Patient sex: M
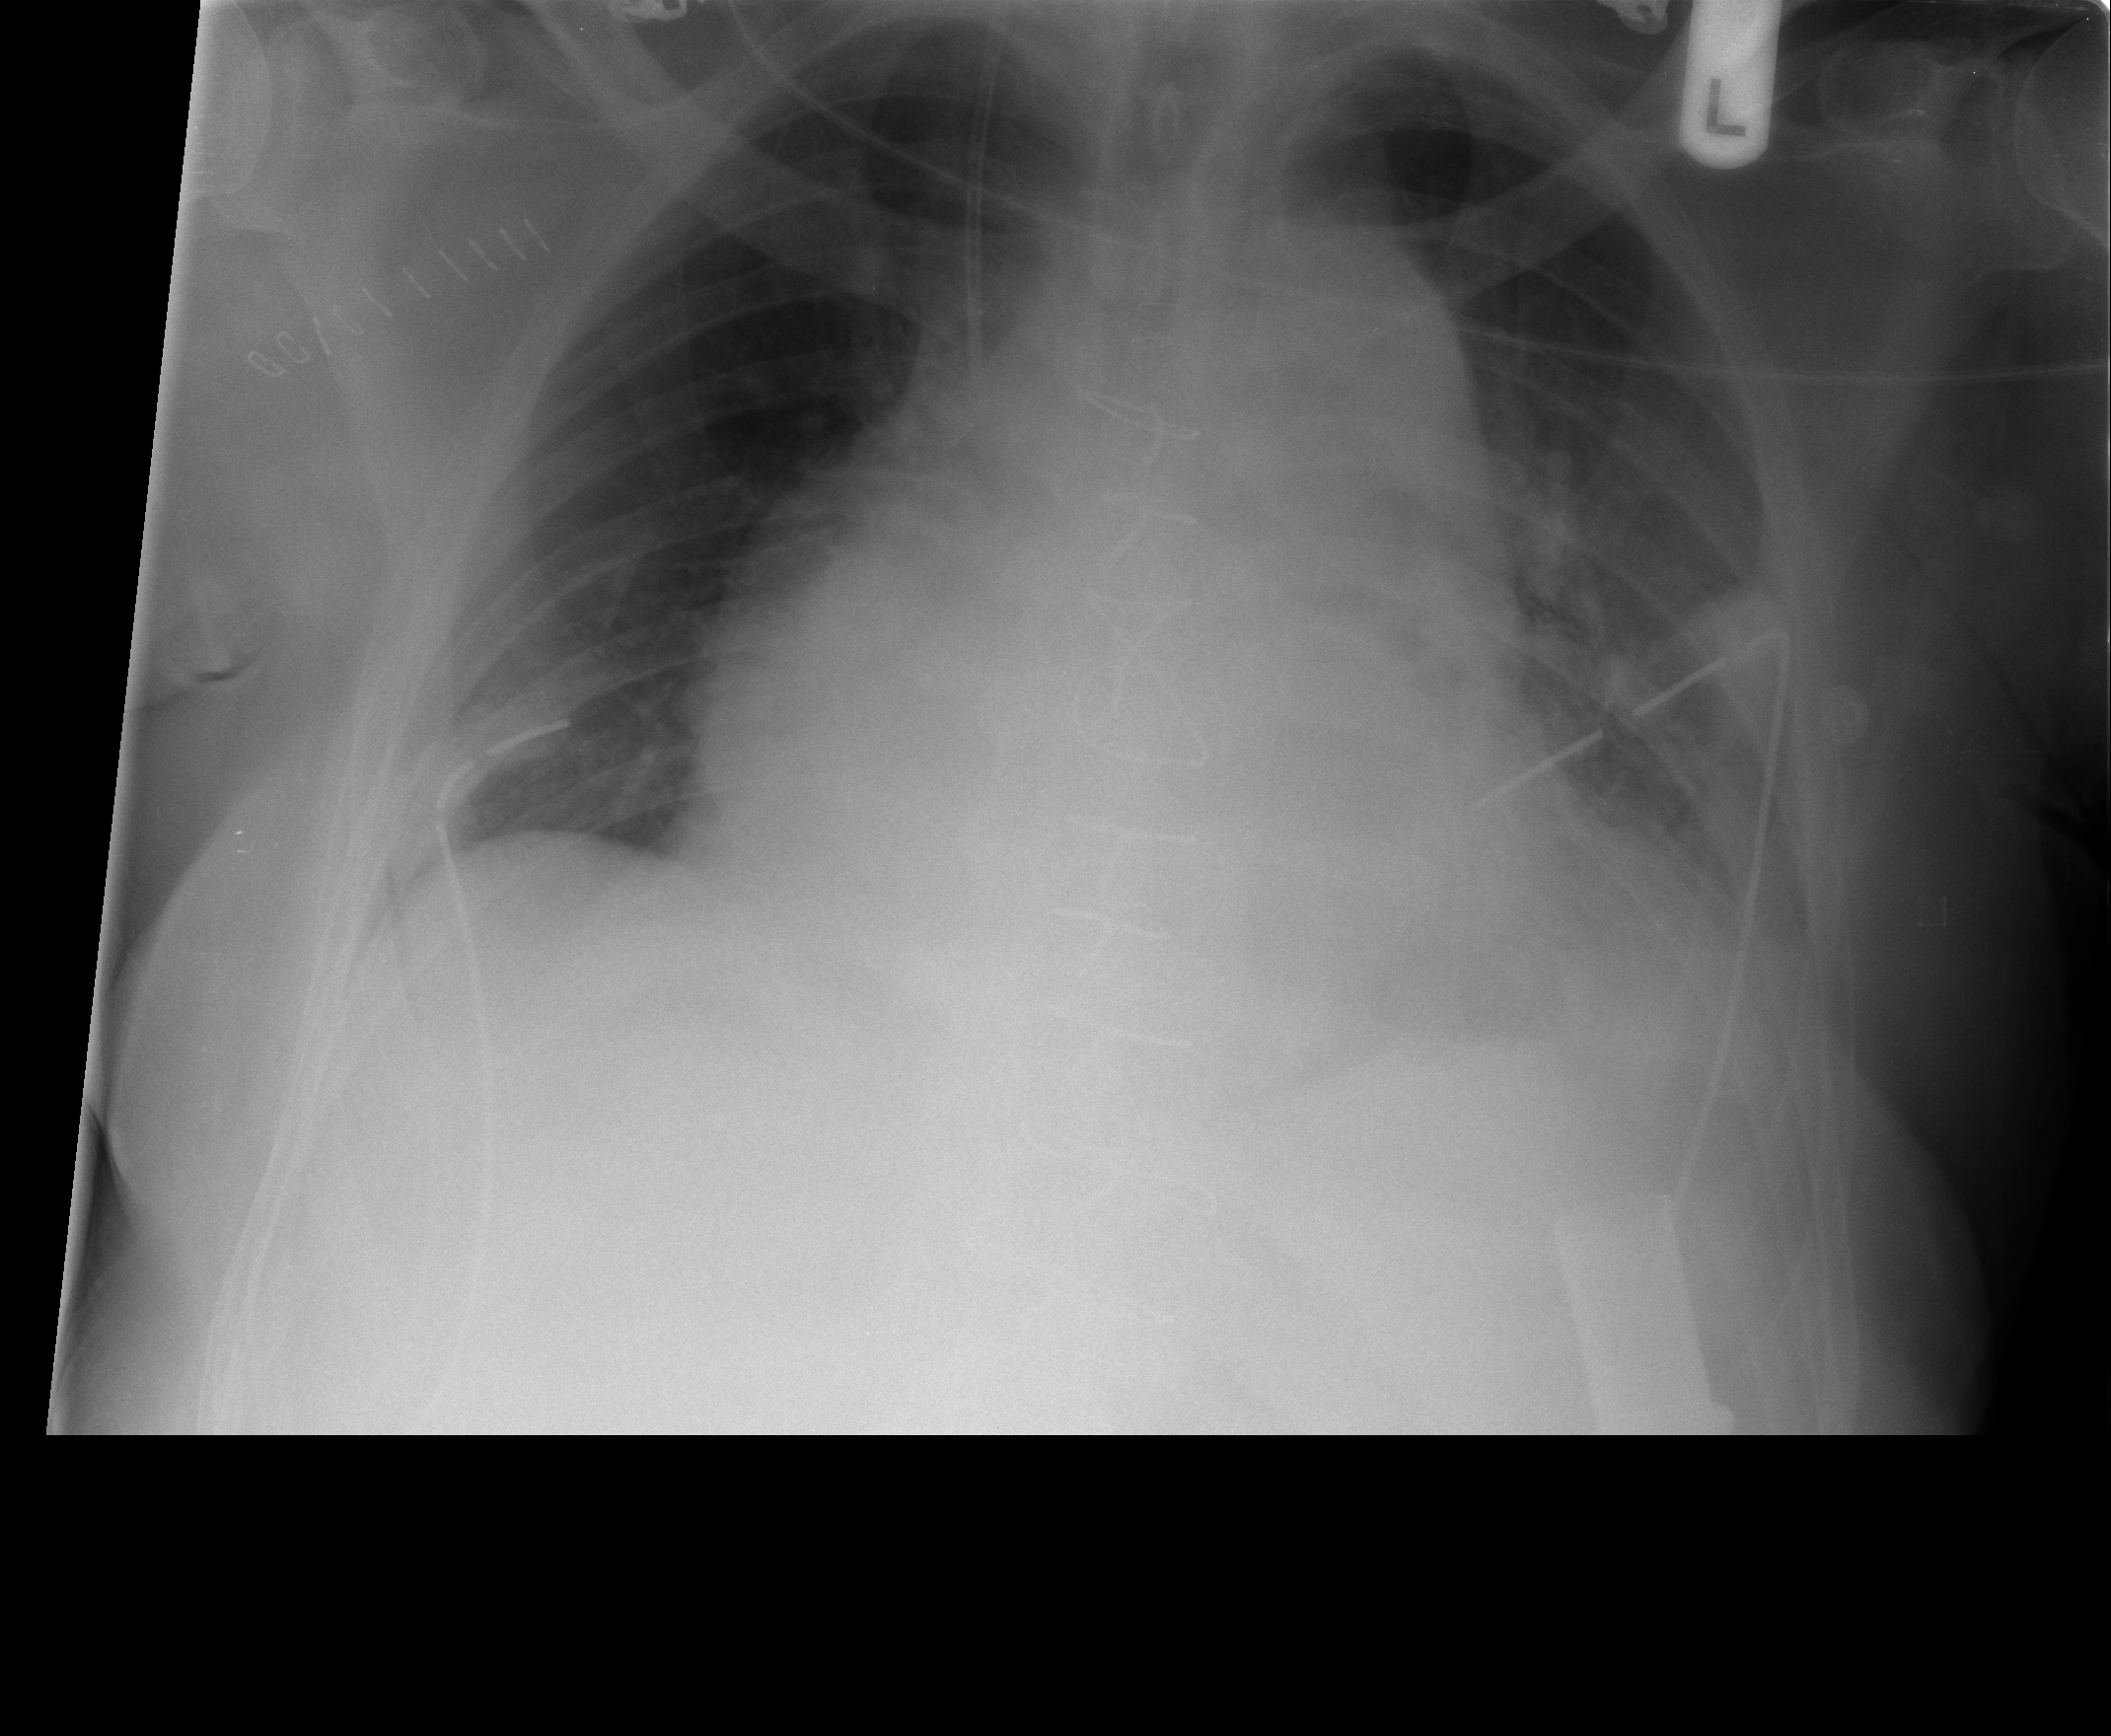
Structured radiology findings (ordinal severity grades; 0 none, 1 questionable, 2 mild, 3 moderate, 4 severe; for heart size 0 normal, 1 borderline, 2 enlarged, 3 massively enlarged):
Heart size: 3
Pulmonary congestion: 2
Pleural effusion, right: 0
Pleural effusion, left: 2
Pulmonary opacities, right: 0
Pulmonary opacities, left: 1
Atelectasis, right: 2
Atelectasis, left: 2